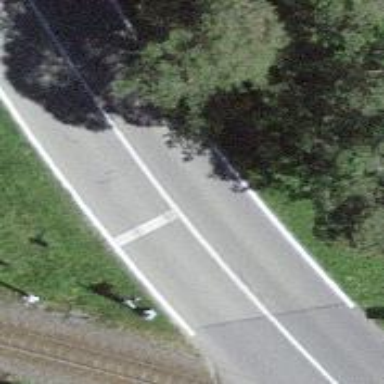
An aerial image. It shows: Secondary road with asphalt surface.